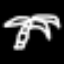
Label: palm tree